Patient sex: F
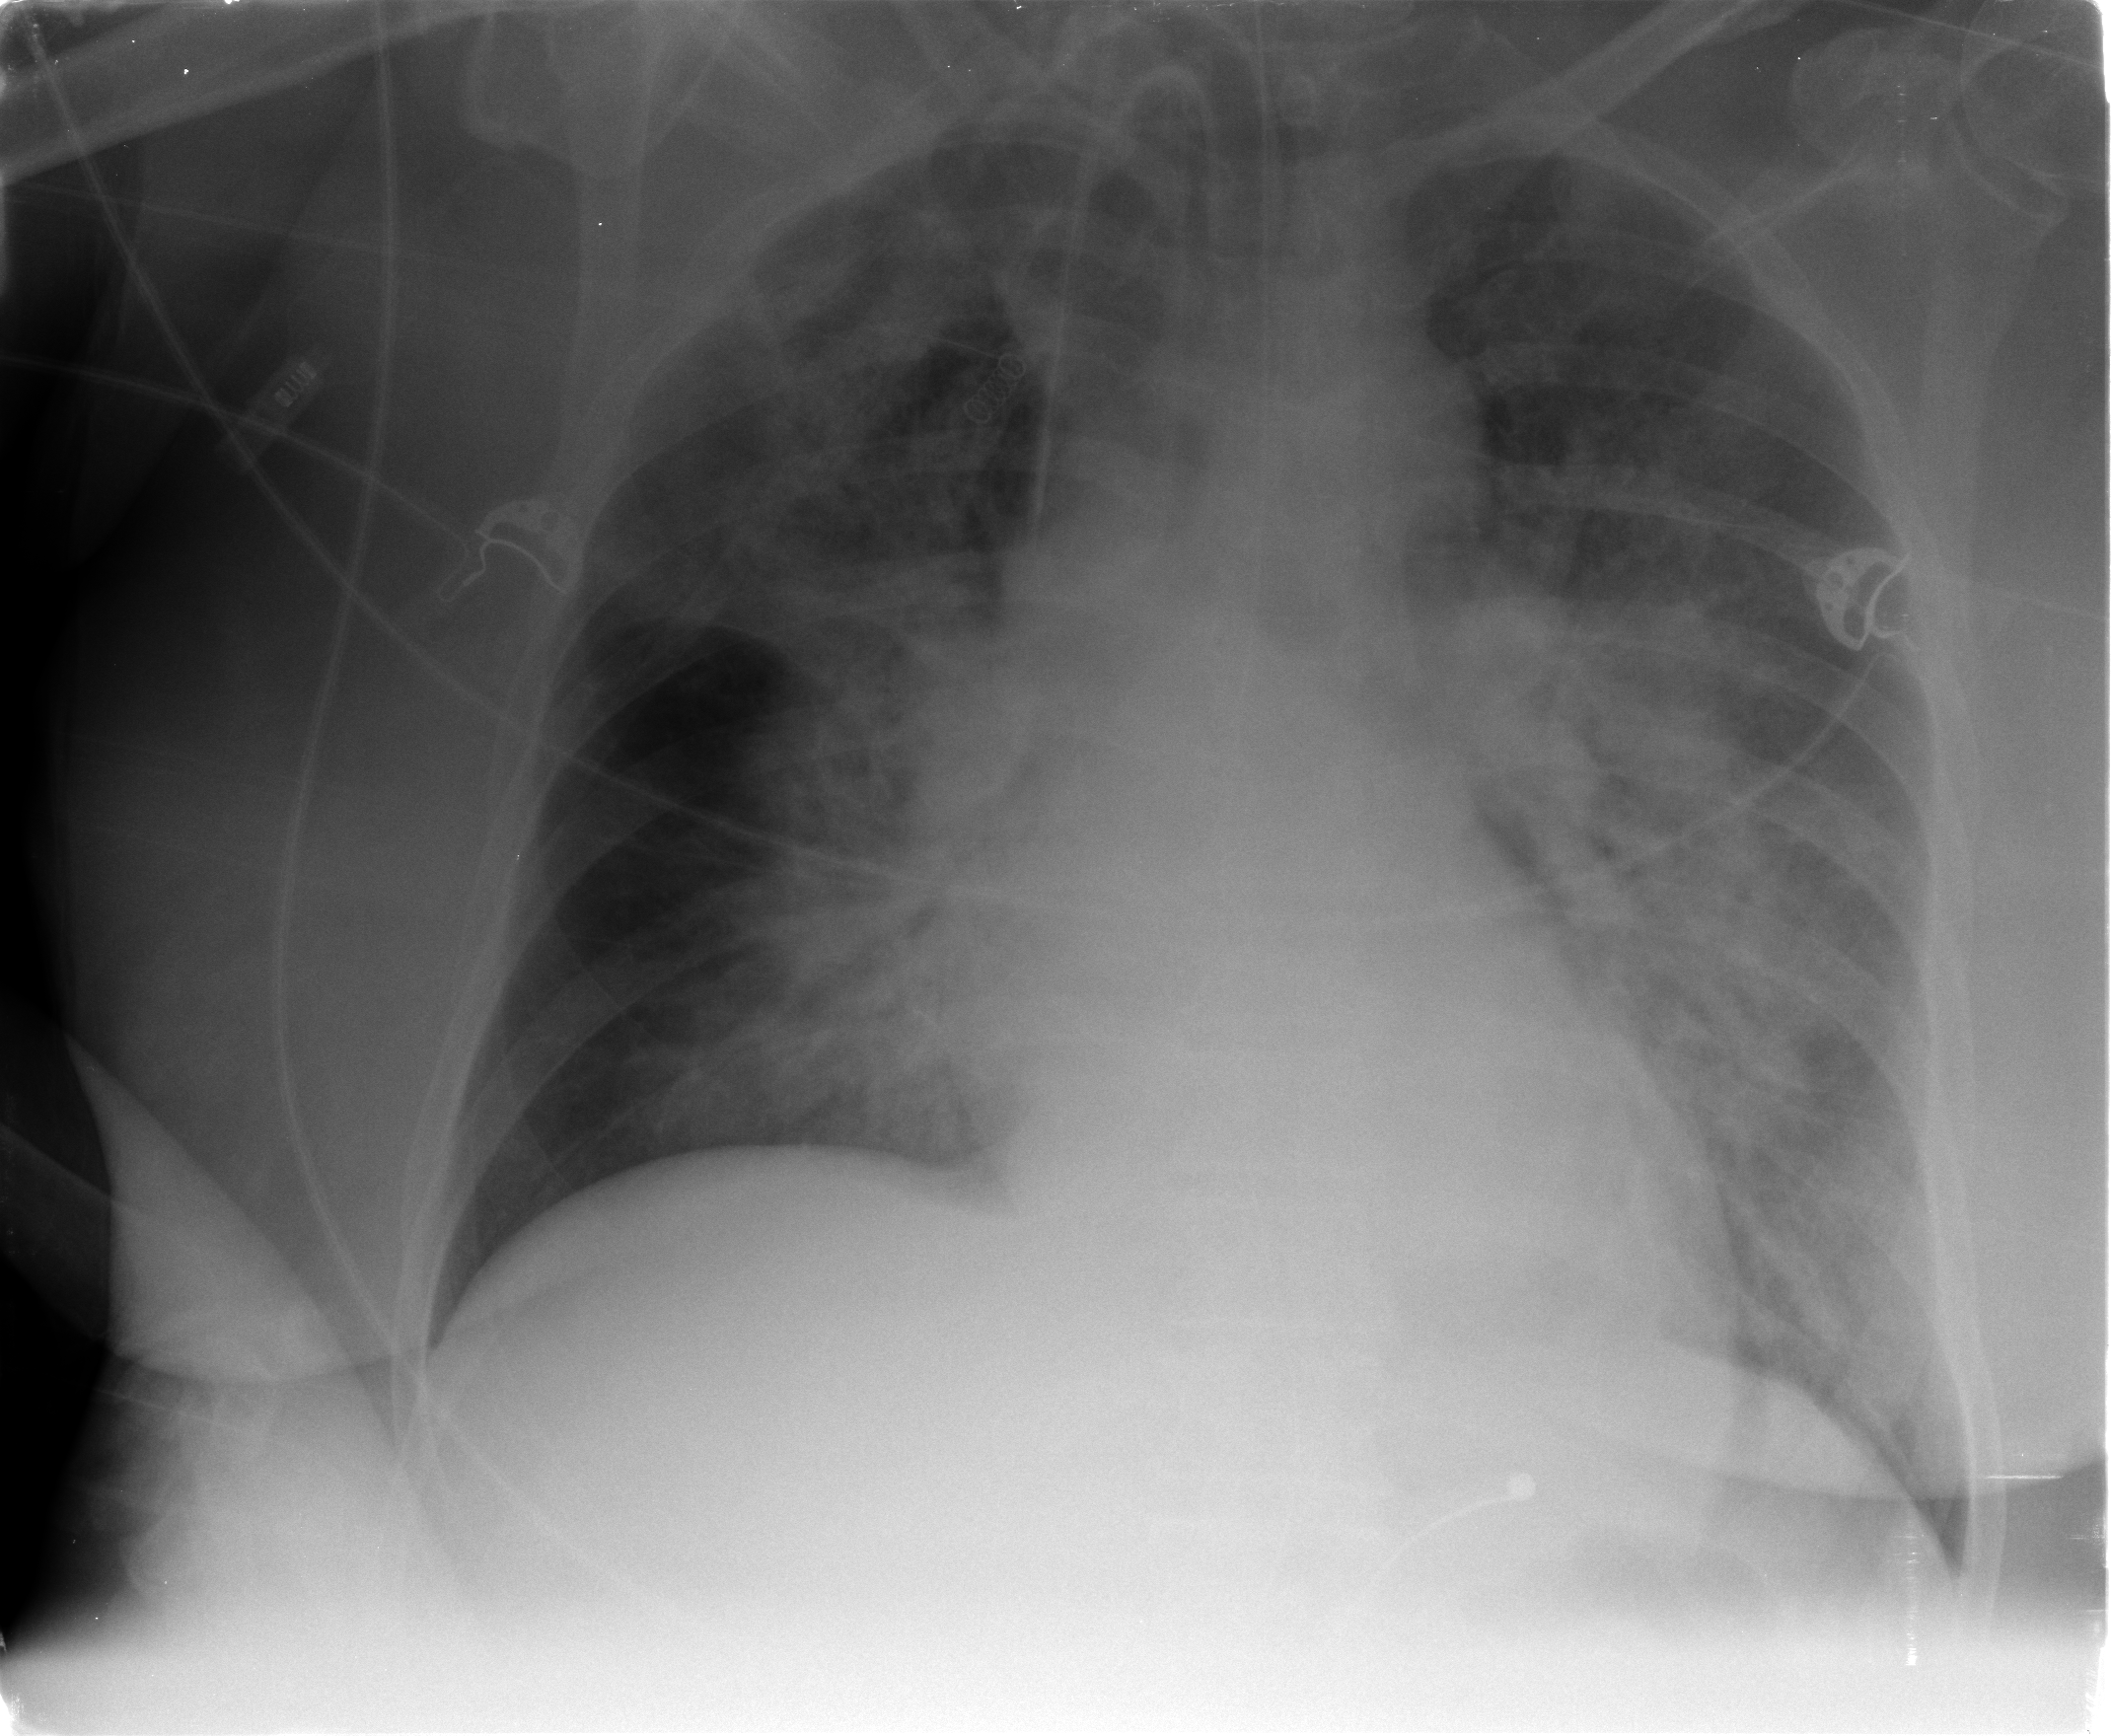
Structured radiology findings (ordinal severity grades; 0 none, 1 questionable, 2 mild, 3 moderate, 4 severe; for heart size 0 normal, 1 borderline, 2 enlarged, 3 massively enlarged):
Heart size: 0
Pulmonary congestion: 2
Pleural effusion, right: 0
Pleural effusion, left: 0
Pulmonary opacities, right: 3
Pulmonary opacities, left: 3
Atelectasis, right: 3
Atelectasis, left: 3